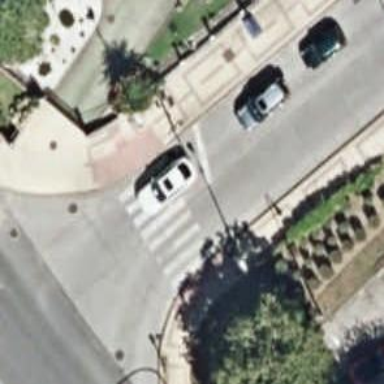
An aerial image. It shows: Pedestrian crossing with zebra markings on the footway.